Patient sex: M
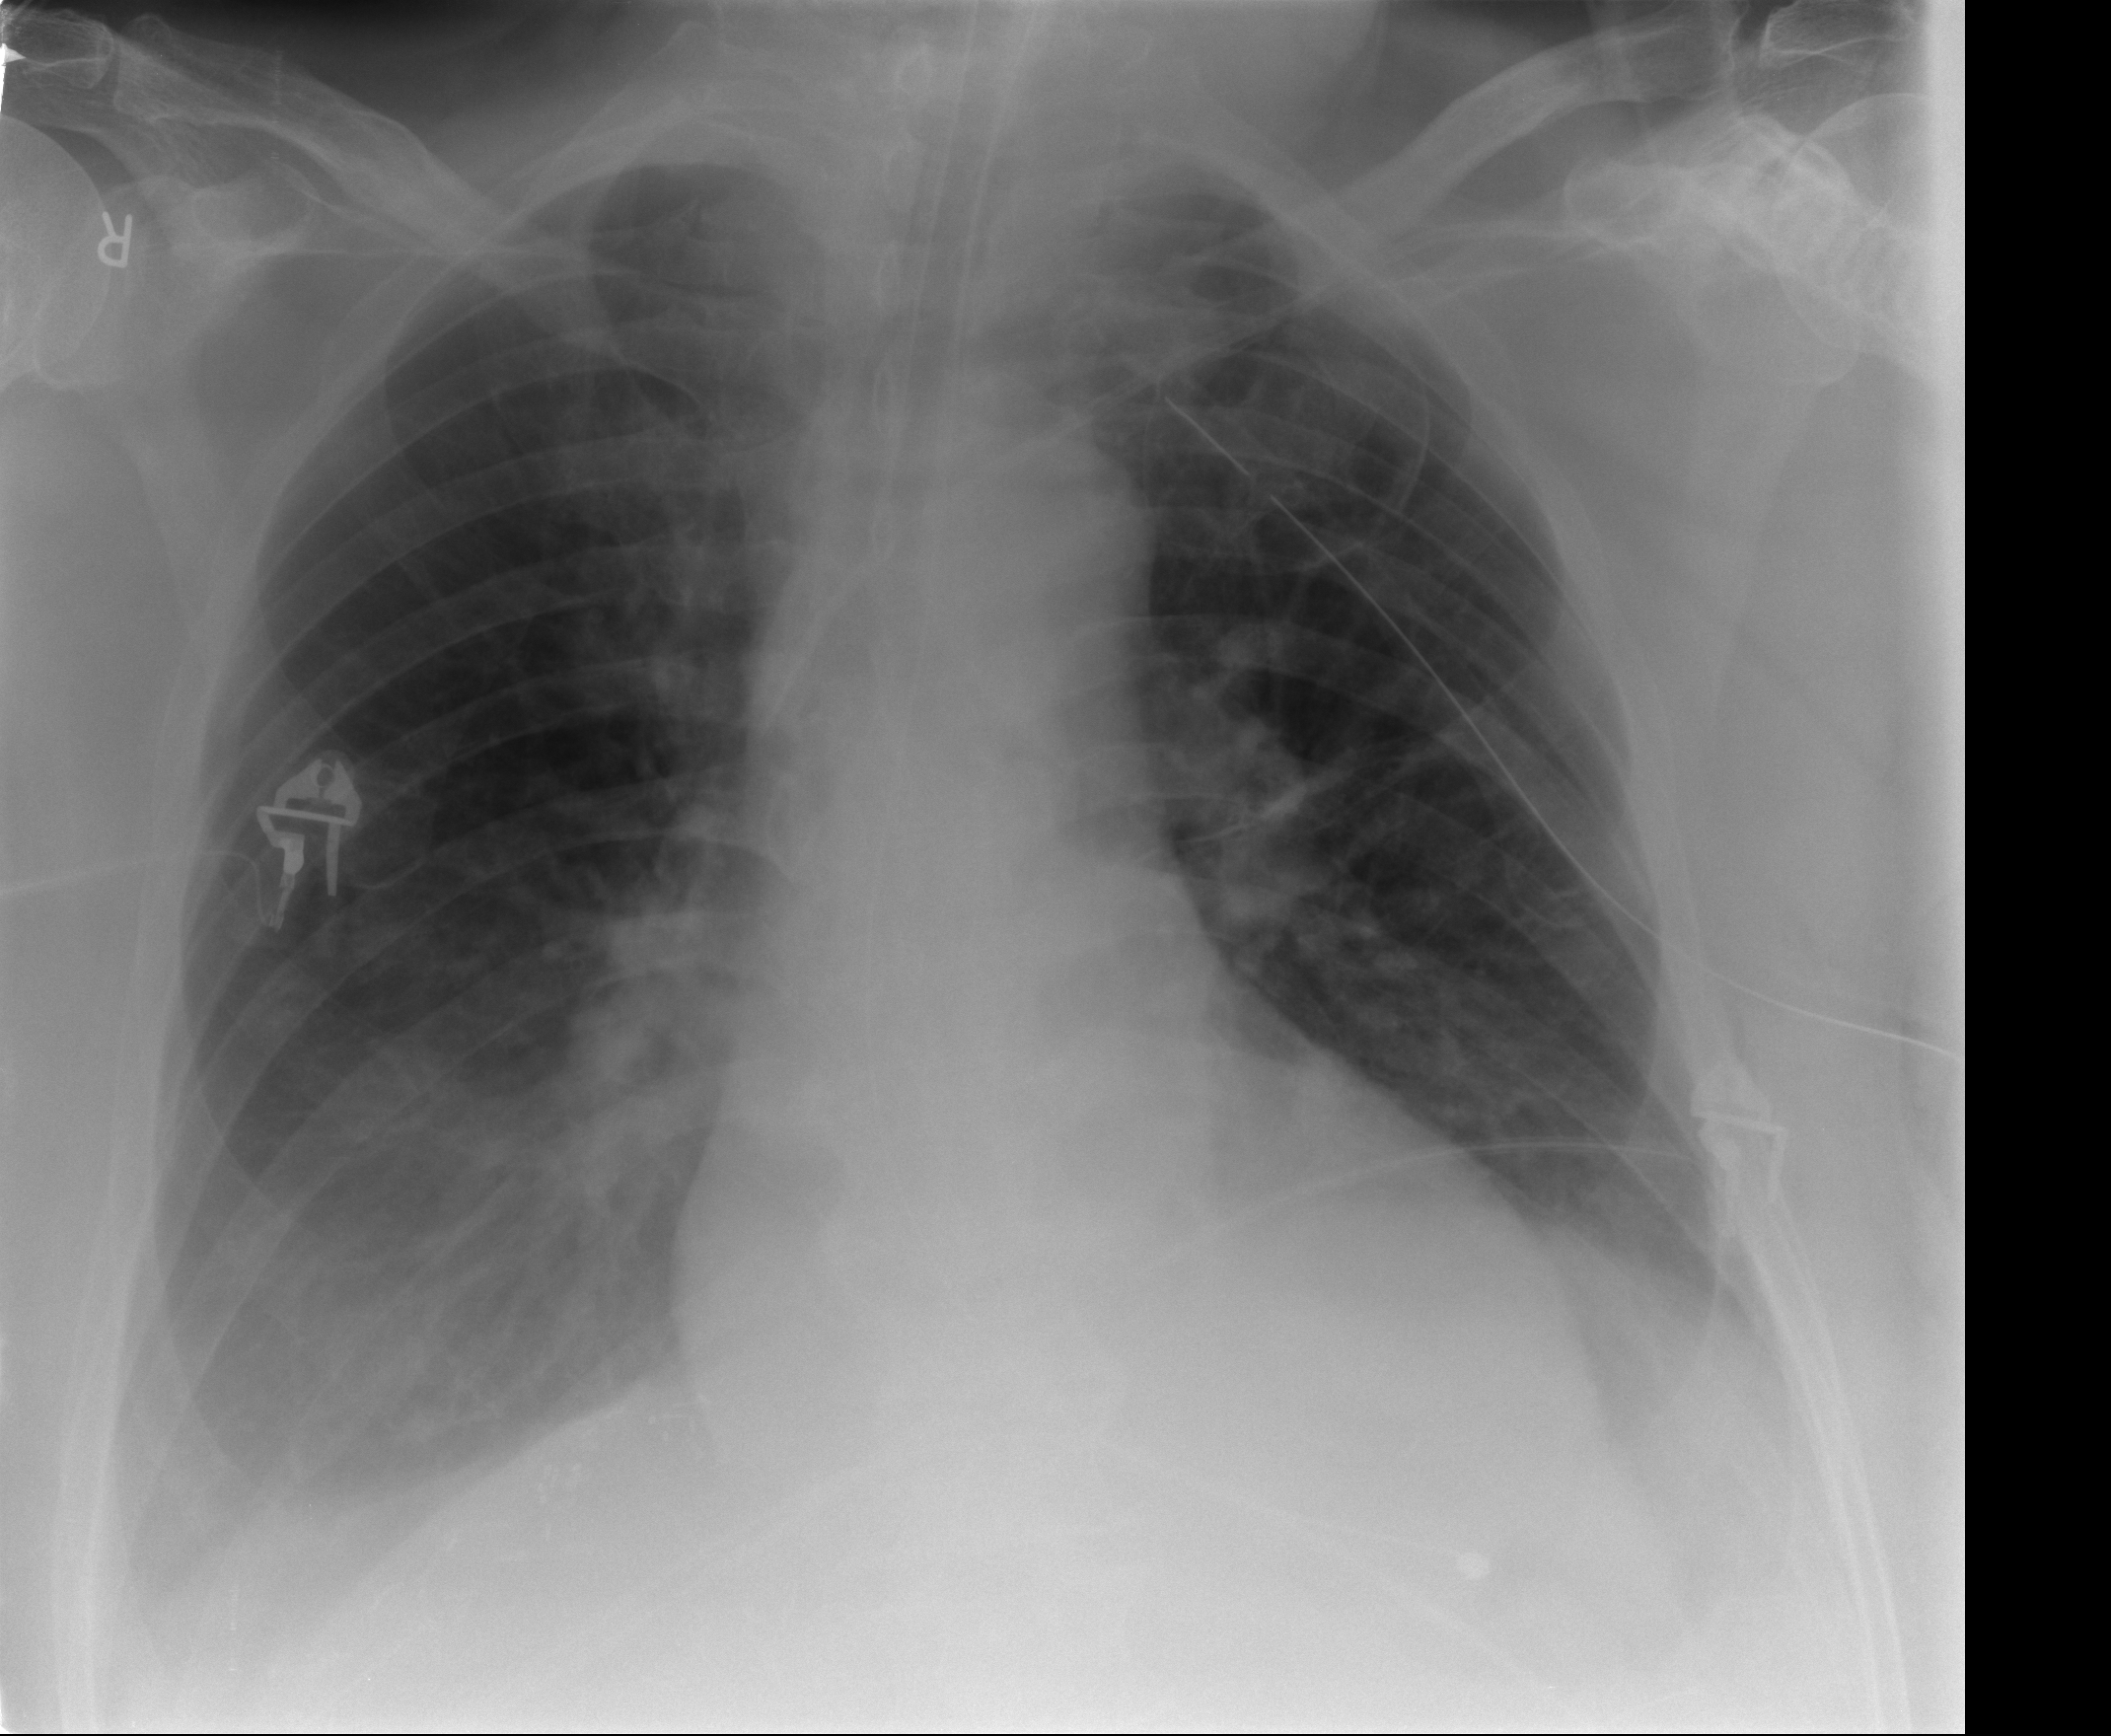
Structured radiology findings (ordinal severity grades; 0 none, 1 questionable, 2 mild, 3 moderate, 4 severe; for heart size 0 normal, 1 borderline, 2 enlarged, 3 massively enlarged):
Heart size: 1
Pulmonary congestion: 1
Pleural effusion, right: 1
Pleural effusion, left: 1
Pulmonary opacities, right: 0
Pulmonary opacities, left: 0
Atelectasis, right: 1
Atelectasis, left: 1